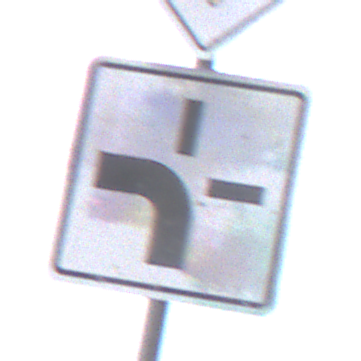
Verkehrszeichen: VerlaufVorfahrtsstrasse1
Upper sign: Vorfahrtsstrasse
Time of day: MorningAfternoon
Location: Outdoor (Nature)
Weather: Overcast
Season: NotSpecified
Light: Natural